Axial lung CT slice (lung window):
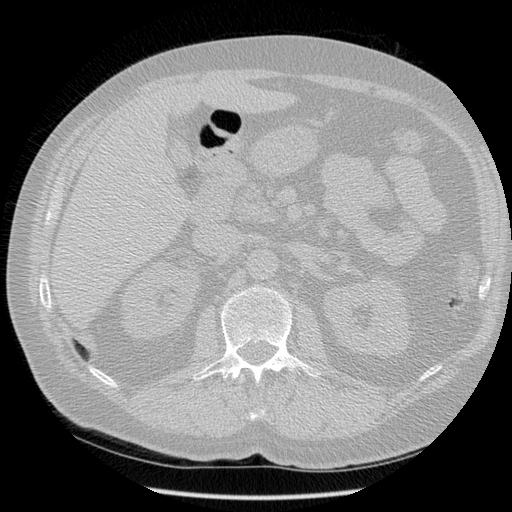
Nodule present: no